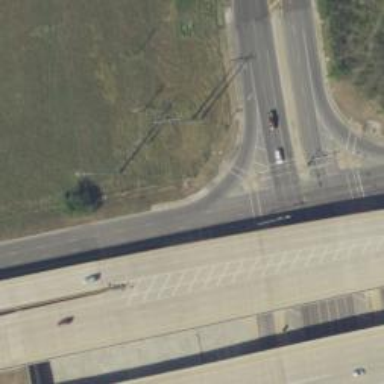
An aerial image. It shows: Asphalt road with secondary link designation.